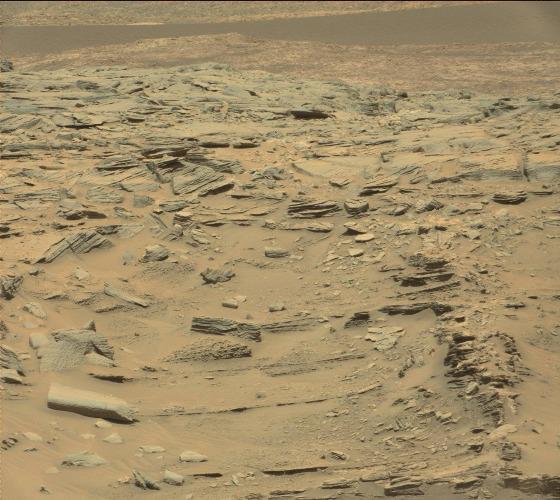
Terrain classes present: Bedrock, Gravel / Sand / Soil, Rock, Shadow